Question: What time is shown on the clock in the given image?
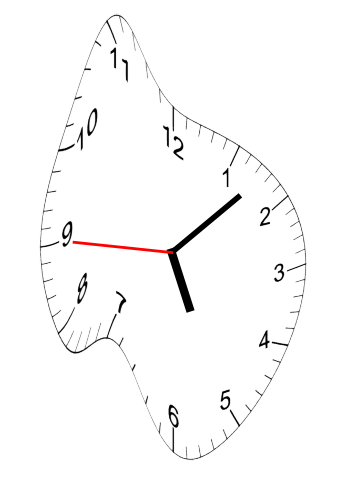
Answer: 05:07:45